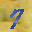
Label: 7